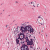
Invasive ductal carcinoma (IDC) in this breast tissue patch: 0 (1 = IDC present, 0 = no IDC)